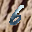
Label: 6